Question: I'm working on creating an app using Angularjs and Node.js(hapijs specificially).
I'm trying to determine a good authentication and authorization strategy for a RESTful type of architecture like this.
I've spent a lot of time reading the net about this and I came up with a diagram on what i'm proposing doing for my app. I'm wondering if there are any glaringly obvious holes in this model or what I could do to make it even more secure.
This is assuming all traffic is running over SSL. I also can't use SAML or OAuth or anything like that at the moment because this is for an internal application.

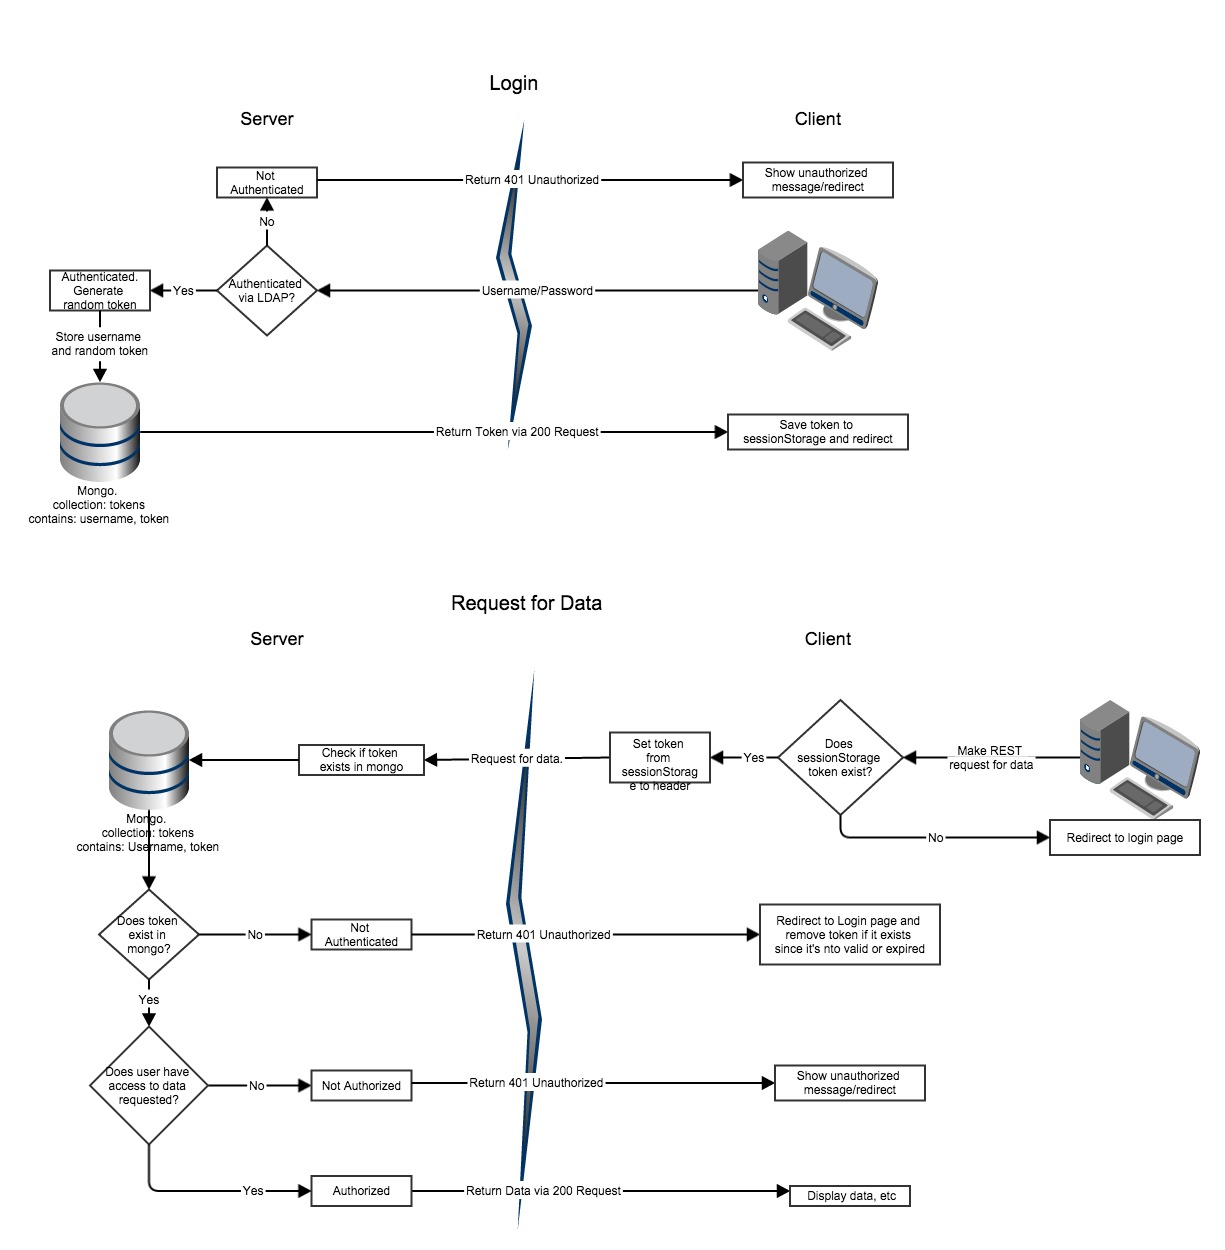
Answer: On the second diagram, use 403 for the authorization error and 401 for unauthenticated - that way the client can know which code path to take in handling the error.
It's not clear what the first diagram is showing - if thats the browser requesting the HTML page, you need to return a redirect rather than a 401... the browser won't know what to do with 401. If that's a call to some /login API, it's fine.